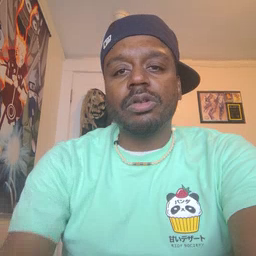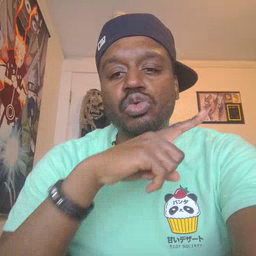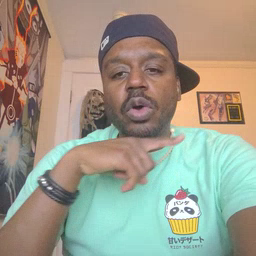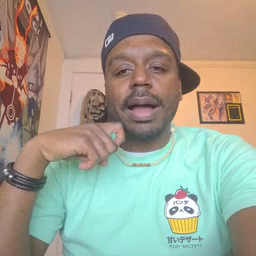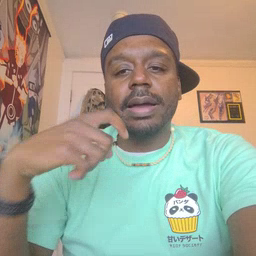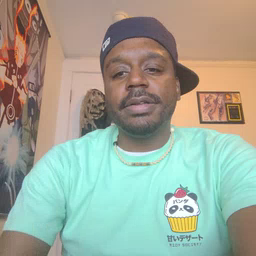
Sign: dry